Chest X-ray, AP view. Patient: 22 years old, sex M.
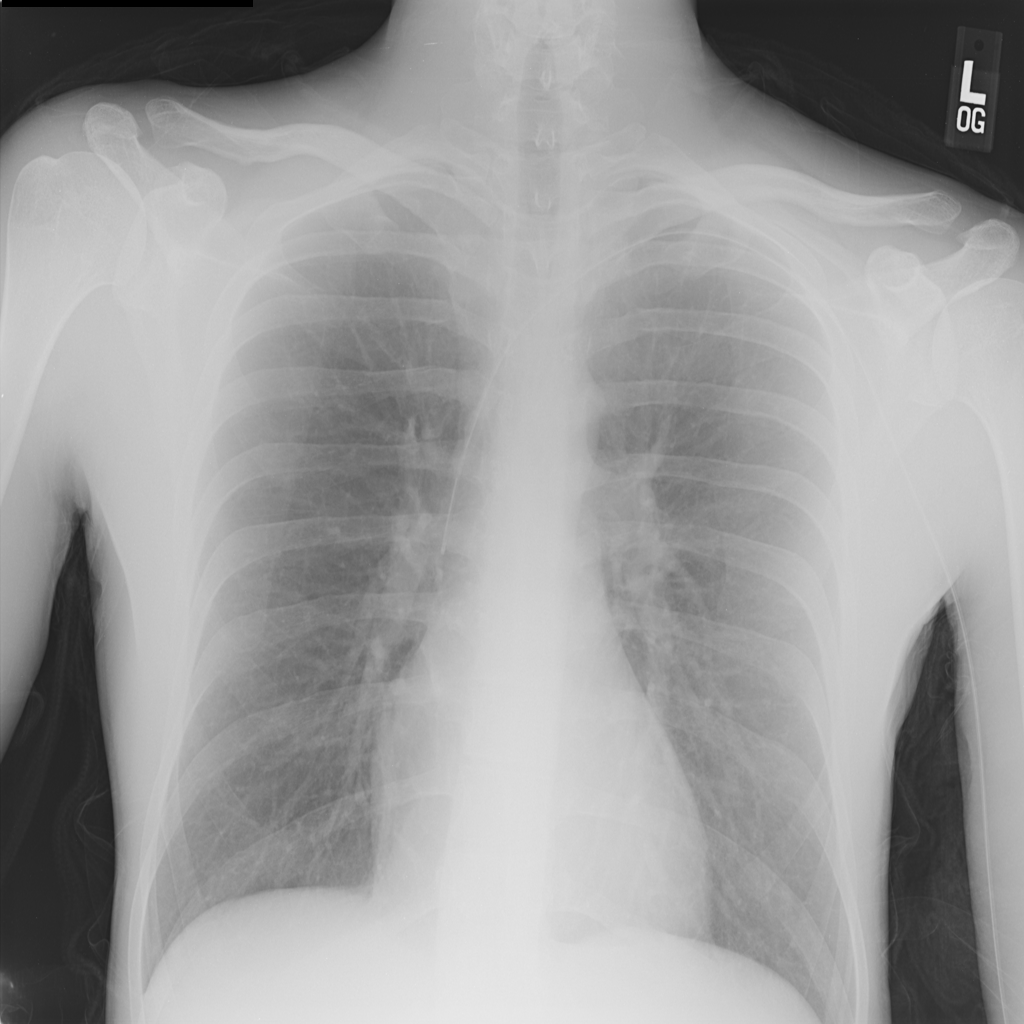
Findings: No Finding